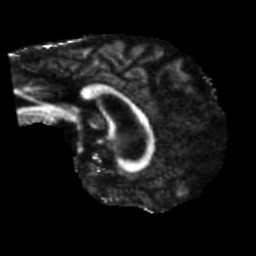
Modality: FA
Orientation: sagittal
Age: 71
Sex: male
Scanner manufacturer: siemens
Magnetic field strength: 3 T
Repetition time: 5.47 s
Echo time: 0.0854 s